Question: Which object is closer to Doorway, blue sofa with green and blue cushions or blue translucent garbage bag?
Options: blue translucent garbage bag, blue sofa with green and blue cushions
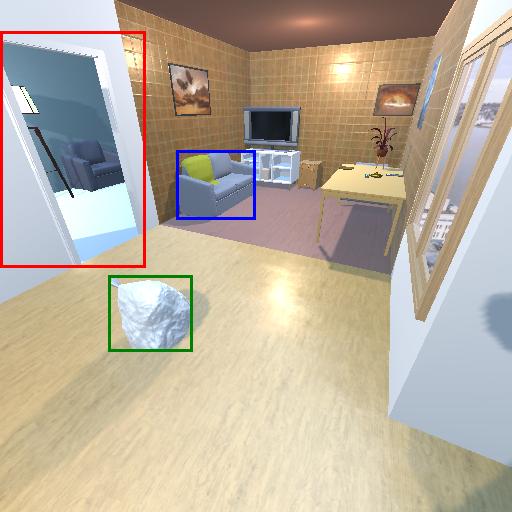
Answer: blue translucent garbage bag